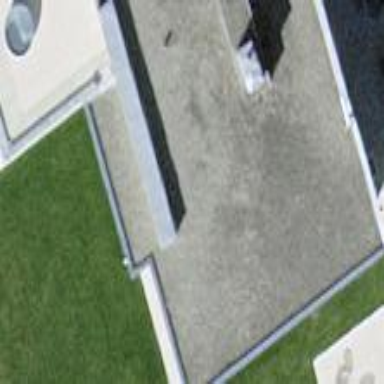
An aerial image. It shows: View of roof of building.